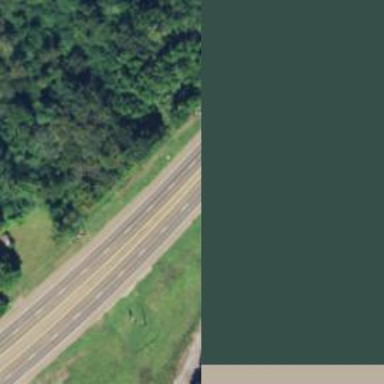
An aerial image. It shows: Trunk highway.